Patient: sex M, age 63
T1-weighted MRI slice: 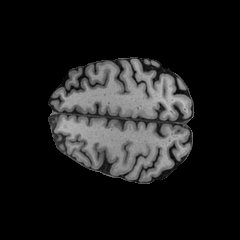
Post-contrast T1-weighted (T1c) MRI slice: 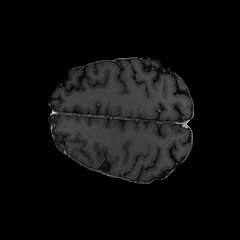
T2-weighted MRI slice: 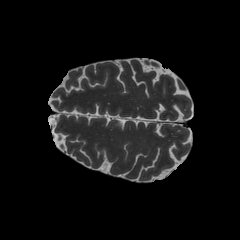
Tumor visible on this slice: no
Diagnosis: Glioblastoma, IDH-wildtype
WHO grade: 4